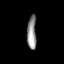
Tissue: lung
Cell type: Endothelial cells
Senescence score: 0.6397
Nuclear area (px): 318
Mean DAPI intensity: 140.371